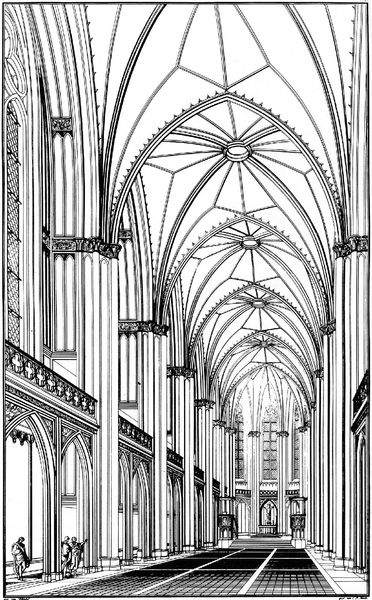
Titel: Idealperspektive des Innenraums der Friedrich-Werderschen Kirche in Berlin
Künstler: Karl Friedrich Schinkel
Schlagwörter: menschen, fenster, raum, säulen, tür, zeichnung, gebäude, haus, architektur, lang, wind, kirche, sonne, innen, gotik, bogen, perspektive, studie, empore, saal, architecture, church, hall, men, people, white, black, perspective, tiefe, hoch, tor, halle, gang, mond, gewölbe, kreuz, stern, entwurf, altar, kathedrale, mittelschiff, dienste, kanzel, spitzbögen, roman, kapelle, stall, drawing, black and white, pen, kreuzgang, basilica, nave, jesus, ceiling, umzeichnung, vault, nebenaltar, gestelzt, inside, kreuzbogen, celing, indoors, marker